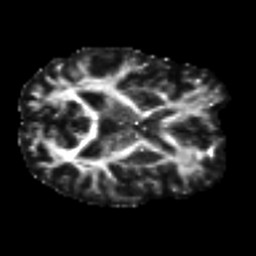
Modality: FA
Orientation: axial
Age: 30
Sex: female
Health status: healthy
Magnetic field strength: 3 T
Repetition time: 8.4 s
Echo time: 0.0926 s